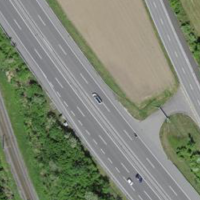
EUNIS habitat code: 57
Species observed at this site:
Juglans regia